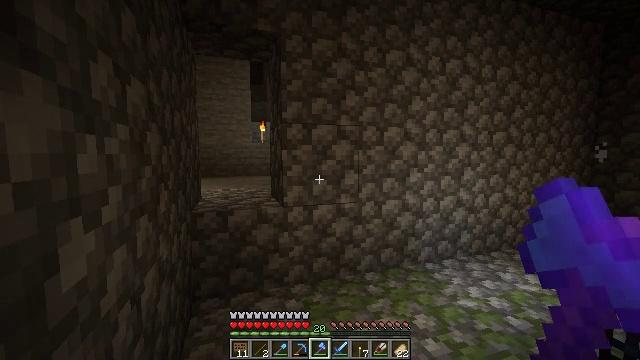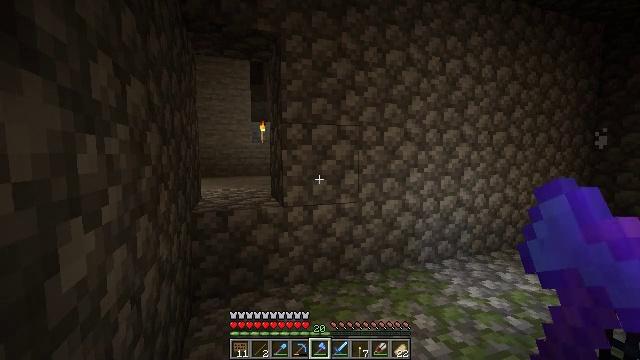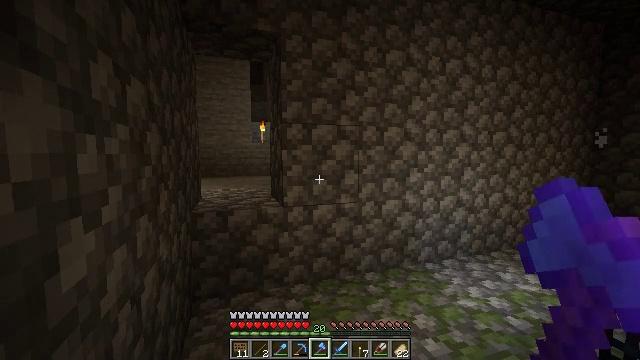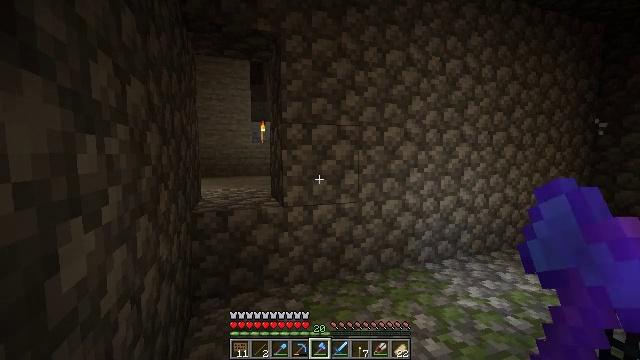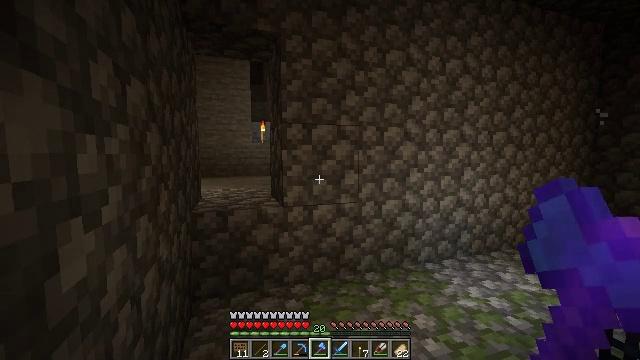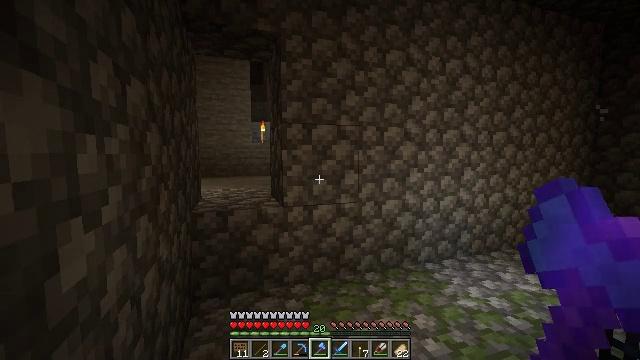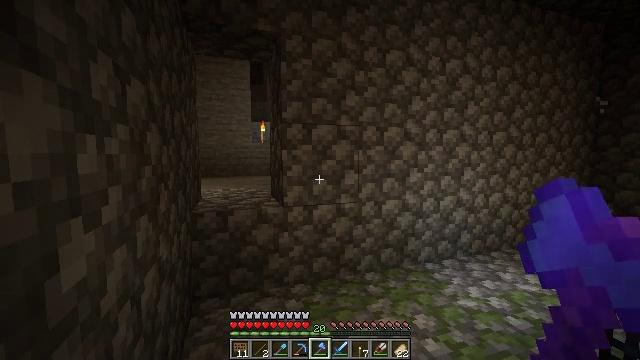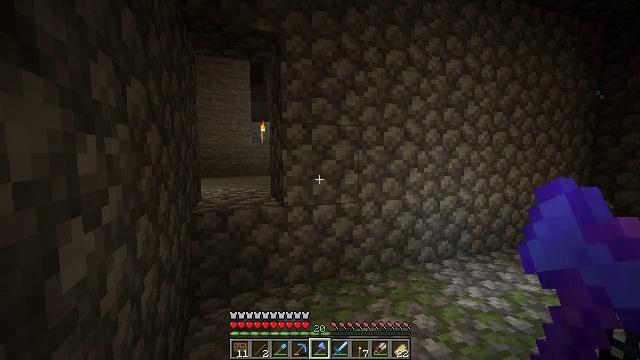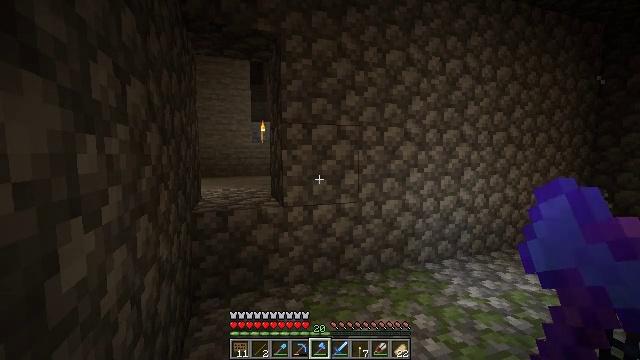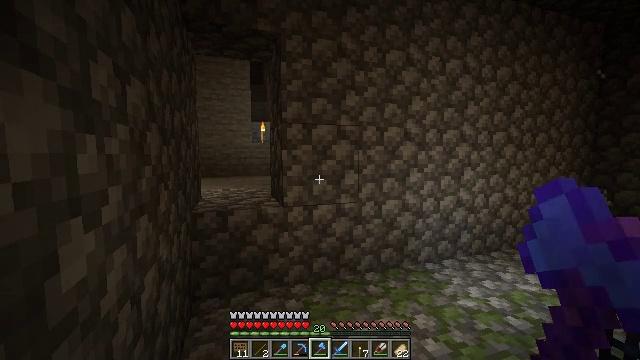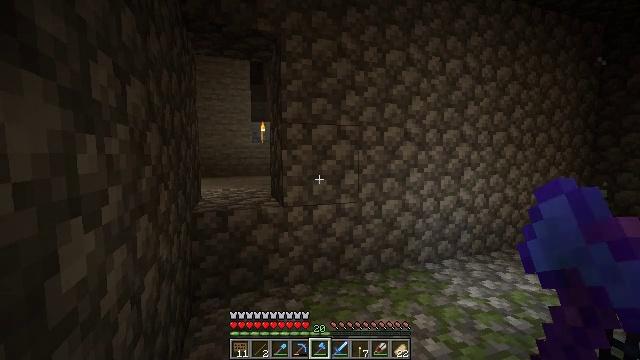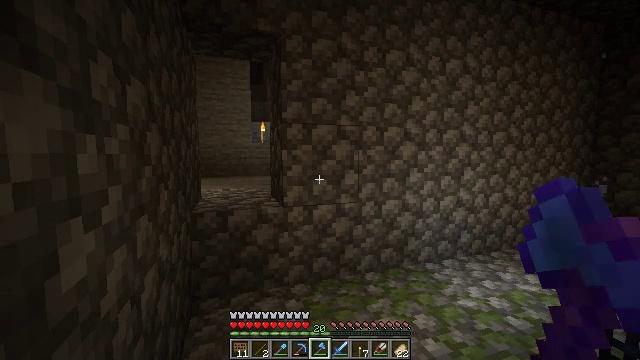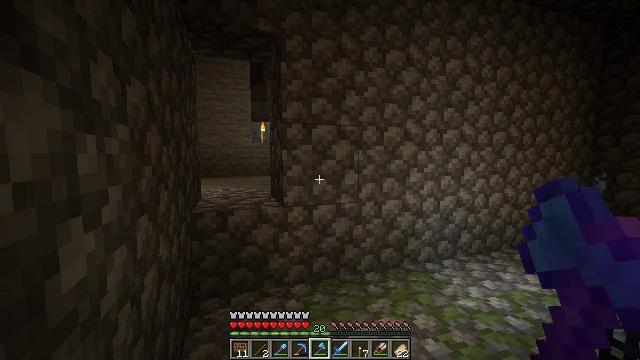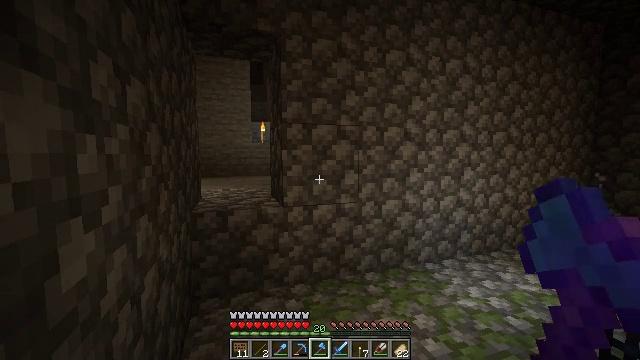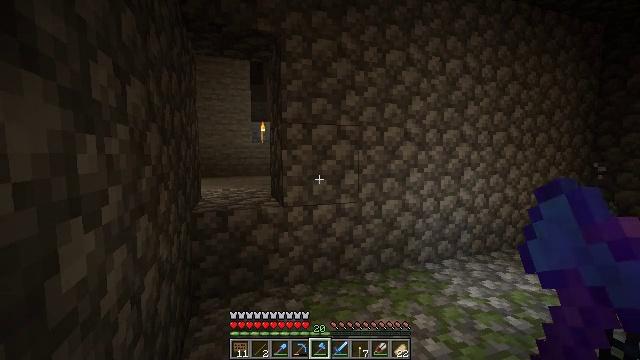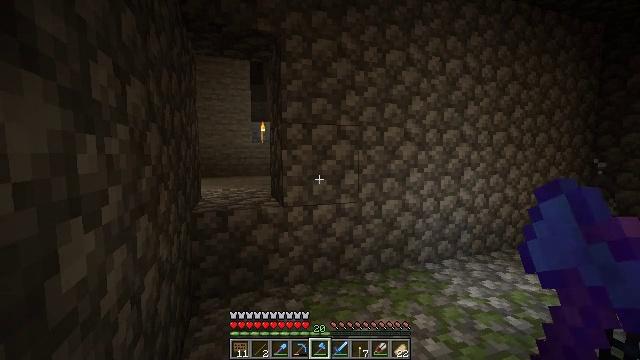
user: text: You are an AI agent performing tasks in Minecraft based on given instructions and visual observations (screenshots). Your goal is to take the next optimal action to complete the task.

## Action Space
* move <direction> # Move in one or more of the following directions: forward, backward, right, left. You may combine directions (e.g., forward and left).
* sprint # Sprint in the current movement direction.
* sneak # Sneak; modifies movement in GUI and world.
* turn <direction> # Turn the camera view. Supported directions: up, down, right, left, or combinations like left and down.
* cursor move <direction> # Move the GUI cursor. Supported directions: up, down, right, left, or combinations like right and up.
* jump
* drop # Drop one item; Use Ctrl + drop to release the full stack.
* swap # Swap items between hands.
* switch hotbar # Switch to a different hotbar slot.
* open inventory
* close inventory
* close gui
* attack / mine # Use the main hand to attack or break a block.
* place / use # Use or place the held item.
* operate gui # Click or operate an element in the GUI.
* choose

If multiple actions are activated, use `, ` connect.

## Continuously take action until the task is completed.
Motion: motion action
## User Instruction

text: Gather the torch from its position.
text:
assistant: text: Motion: no_op
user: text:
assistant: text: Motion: no_op
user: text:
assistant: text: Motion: no_op
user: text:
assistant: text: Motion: no_op
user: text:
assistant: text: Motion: no_op
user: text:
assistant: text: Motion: no_op
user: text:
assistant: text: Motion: no_op
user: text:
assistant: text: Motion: no_op
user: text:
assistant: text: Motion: no_op
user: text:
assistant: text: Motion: no_op
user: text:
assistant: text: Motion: no_op
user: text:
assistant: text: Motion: no_op
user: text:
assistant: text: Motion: no_op
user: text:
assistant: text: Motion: no_op
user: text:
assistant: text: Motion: no_op
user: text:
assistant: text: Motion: no_op
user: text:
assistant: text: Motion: no_op
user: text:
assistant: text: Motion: no_op
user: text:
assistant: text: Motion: no_op
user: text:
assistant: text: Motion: no_op
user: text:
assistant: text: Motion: no_op
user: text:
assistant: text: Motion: no_op
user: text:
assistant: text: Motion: no_op
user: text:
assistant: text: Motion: no_op
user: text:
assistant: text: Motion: no_op
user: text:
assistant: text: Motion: no_op
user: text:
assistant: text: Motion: no_op
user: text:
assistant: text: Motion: no_op
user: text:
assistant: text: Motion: no_op
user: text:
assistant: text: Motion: no_op